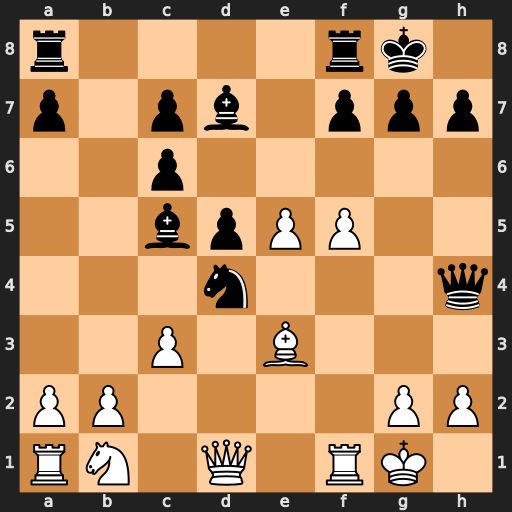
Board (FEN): r4rk1/p1pb1ppp/2p5/2bpPP2/3n3q/2P1B3/PP4PP/RN1Q1RK1
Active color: w
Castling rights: -
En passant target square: -
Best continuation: cxd4